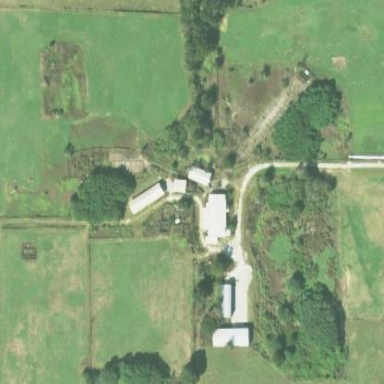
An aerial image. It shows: Dairy farmyard.